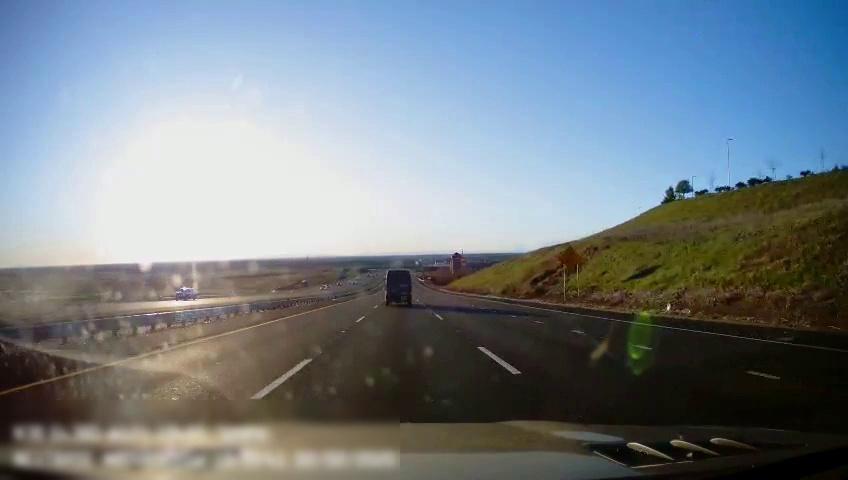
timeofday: Day
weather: Sunny
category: Drivable Space
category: Drivable Space
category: Vehicles | Truck
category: Vehicles | SUV
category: Lanes | Current Lane
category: Lanes | Current Lane
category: Lanes | Alternate Lane
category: Lanes | Alternate Lane
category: Lanes | Alternate Lane